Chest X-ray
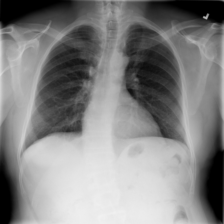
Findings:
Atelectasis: negative
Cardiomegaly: negative
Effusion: negative
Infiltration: negative
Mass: negative
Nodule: negative
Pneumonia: negative
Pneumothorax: negative
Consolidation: negative
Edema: negative
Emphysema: negative
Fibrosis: negative
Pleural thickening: negative
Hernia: negative